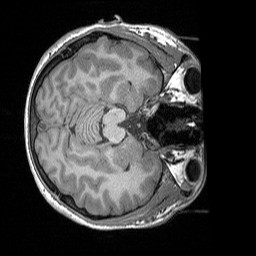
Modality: T1w
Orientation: axial
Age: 20
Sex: female
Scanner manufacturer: siemens
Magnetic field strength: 3 T
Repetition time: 1.9 s
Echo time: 0.00252 s